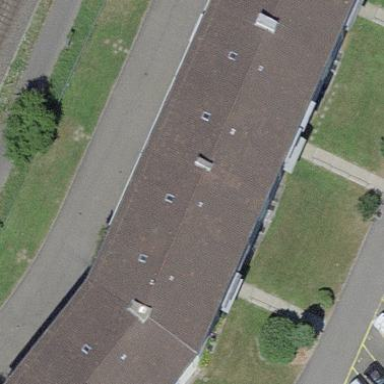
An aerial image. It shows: Residential building.